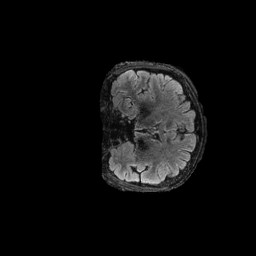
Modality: FLAIR
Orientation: coronal
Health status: ill
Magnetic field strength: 3 T